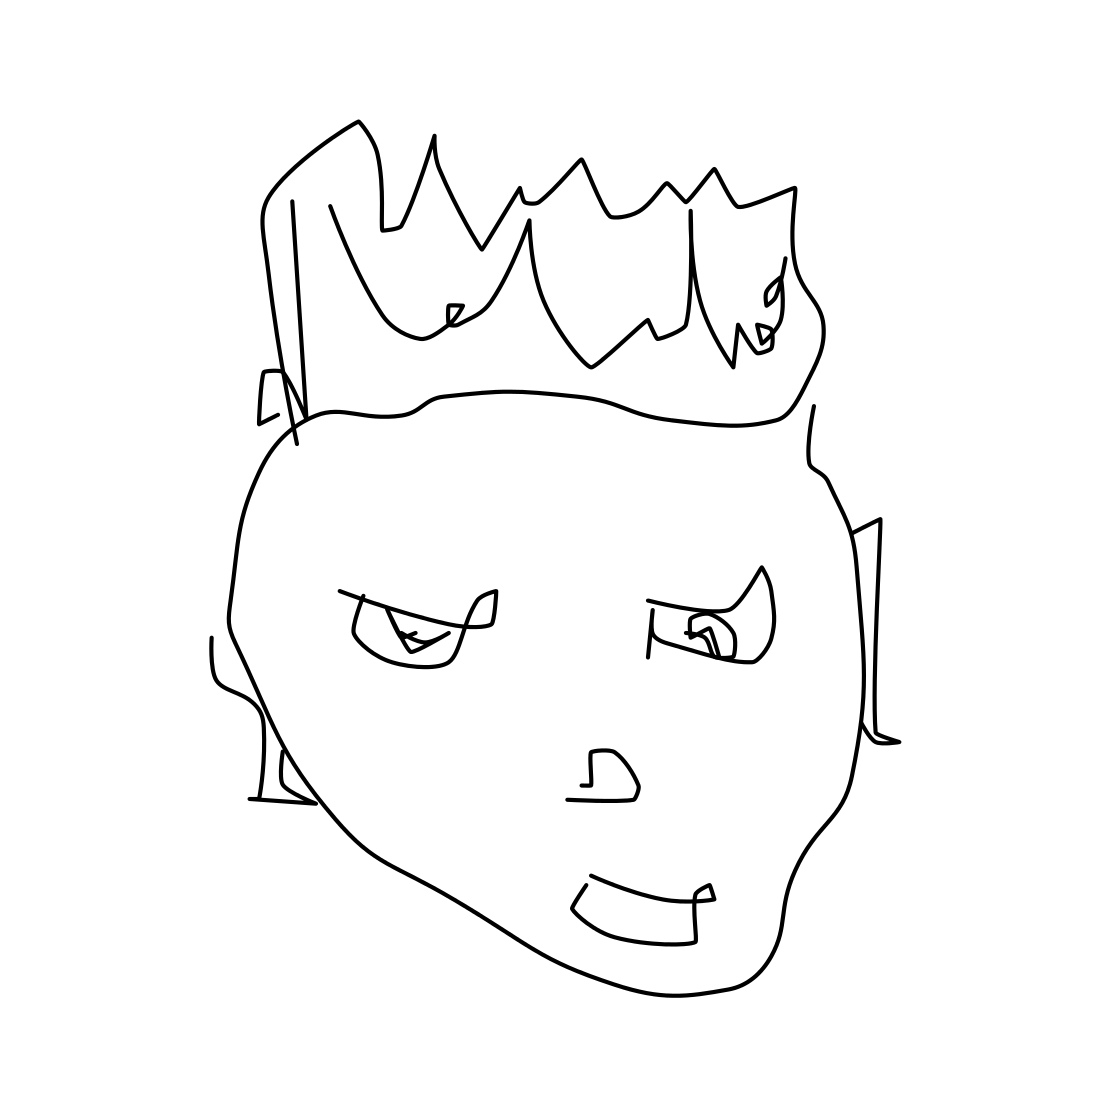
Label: head